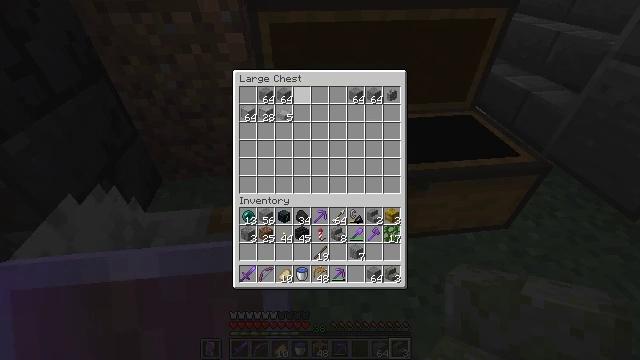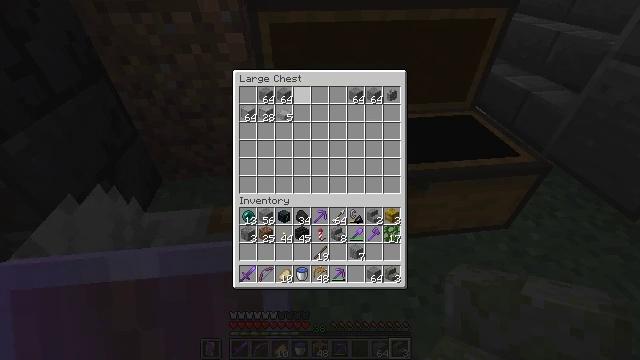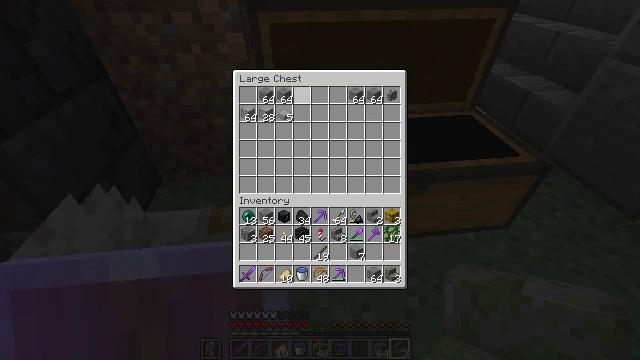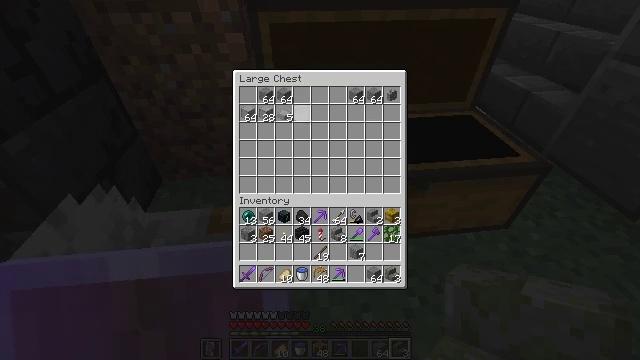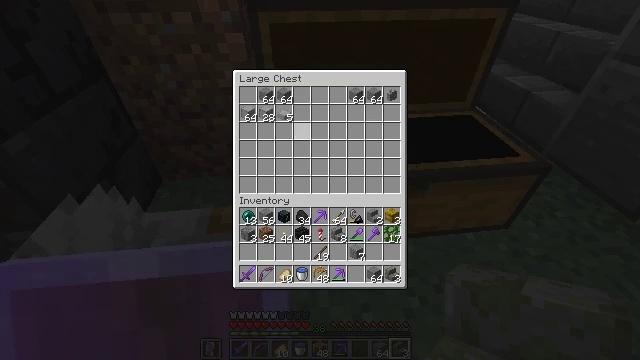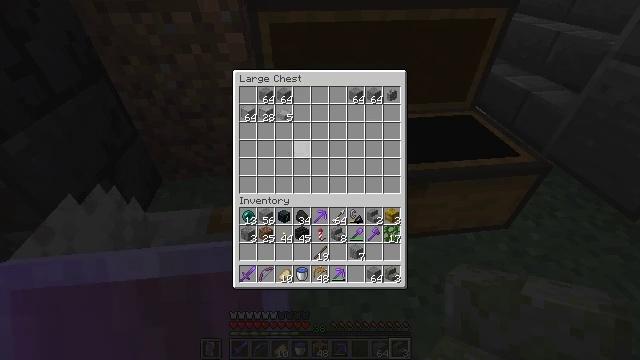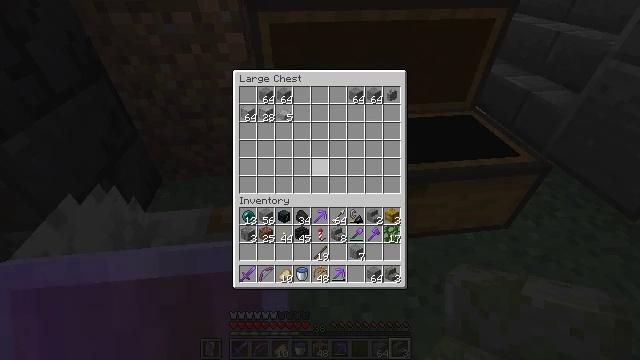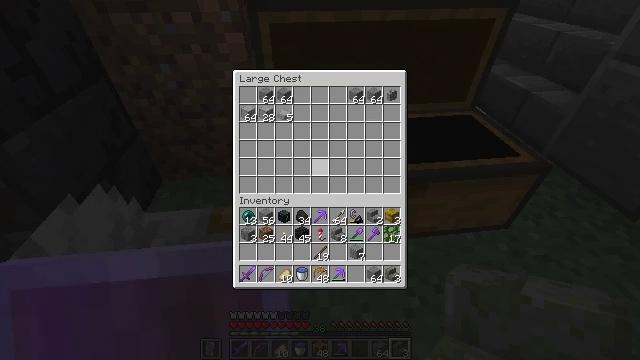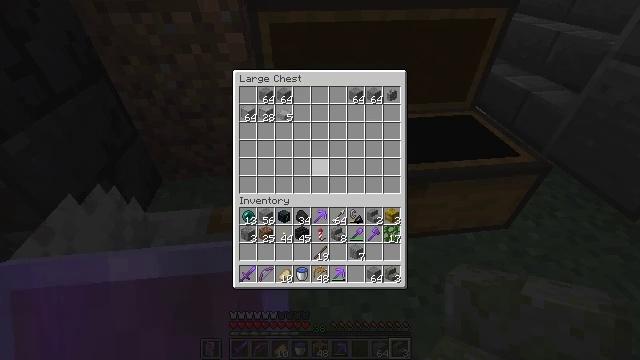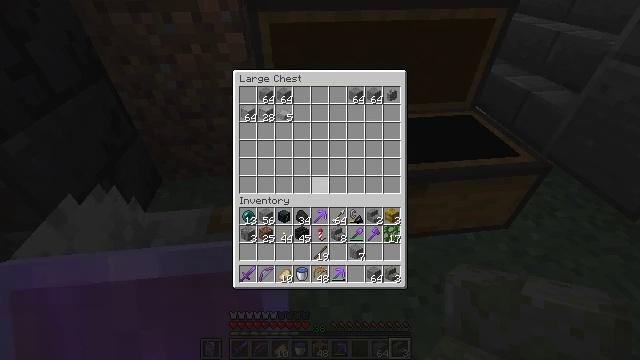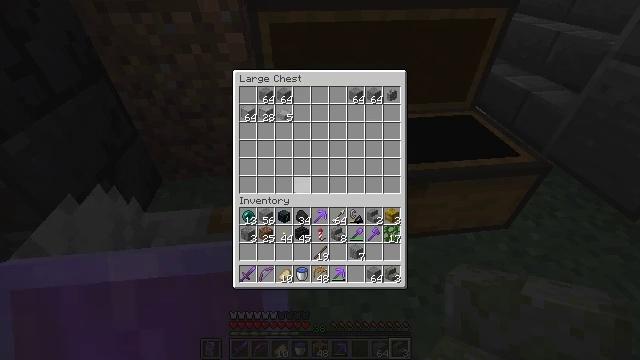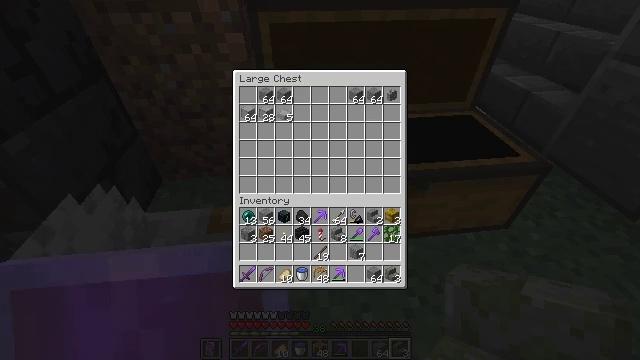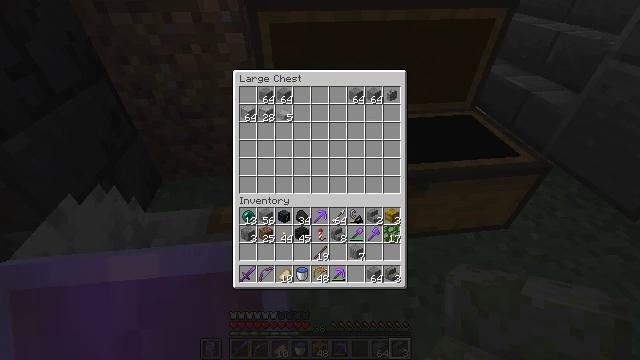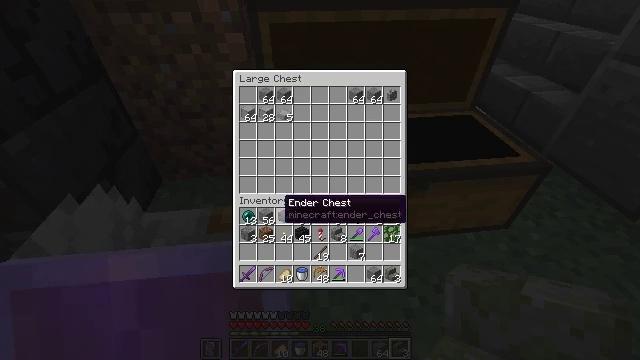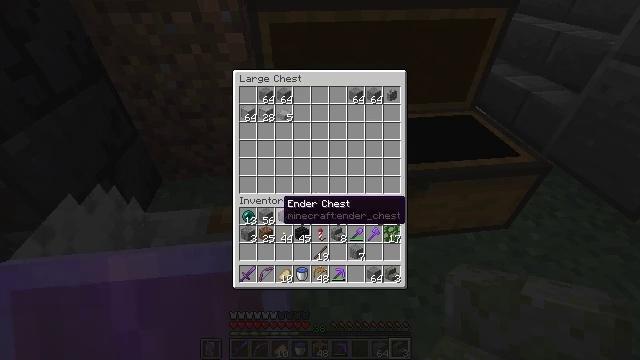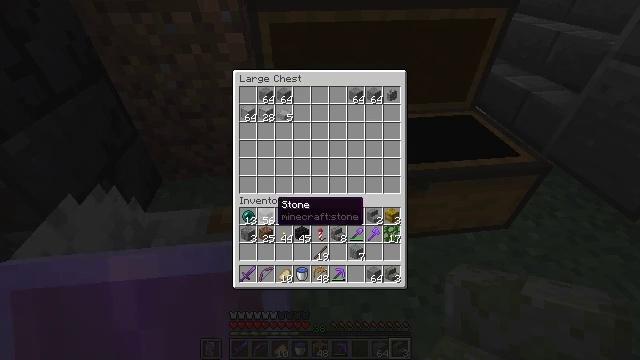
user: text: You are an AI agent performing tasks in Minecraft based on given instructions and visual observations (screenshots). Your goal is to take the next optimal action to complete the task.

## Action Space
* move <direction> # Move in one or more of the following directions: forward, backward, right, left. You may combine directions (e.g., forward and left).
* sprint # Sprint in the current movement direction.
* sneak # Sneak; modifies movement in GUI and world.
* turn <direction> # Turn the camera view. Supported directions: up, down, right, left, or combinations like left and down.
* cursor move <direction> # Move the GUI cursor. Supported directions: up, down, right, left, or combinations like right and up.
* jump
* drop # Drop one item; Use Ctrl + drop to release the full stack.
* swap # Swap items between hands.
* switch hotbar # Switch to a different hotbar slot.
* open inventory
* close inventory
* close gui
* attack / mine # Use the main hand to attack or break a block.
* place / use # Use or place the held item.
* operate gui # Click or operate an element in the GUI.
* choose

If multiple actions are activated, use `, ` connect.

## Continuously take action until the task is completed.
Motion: motion action
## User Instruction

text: Get polished andesite stairs from polished andesite in the crafting grid.
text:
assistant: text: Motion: no_op
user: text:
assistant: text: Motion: no_op
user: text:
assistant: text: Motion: turn down
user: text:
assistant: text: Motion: turn down
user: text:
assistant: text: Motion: turn right and down
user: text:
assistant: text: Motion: turn right and down
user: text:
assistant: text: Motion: no_op
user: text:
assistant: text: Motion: no_op
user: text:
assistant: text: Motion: turn left and down
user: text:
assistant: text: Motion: turn left
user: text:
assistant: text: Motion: turn left and down
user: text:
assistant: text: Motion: turn down
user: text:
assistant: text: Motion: turn down
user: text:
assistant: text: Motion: no_op
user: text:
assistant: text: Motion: no_op
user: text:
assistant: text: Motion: no_op
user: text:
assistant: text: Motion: no_op
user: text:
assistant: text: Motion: no_op
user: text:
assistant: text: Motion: no_op
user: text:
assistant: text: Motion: no_op
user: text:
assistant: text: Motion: no_op
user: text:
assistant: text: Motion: turn right
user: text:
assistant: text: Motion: turn right and down
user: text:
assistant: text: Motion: turn right and down
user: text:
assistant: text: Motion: turn right and down
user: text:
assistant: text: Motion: no_op
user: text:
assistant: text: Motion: no_op
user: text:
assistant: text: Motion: no_op
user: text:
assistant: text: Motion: no_op
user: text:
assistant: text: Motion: no_op